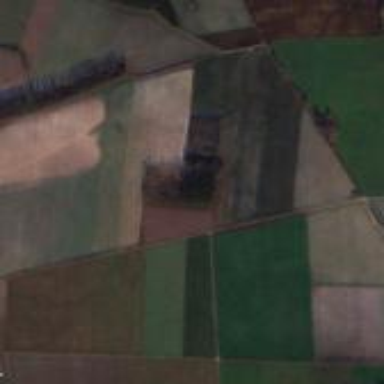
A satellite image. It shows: View of farmland.